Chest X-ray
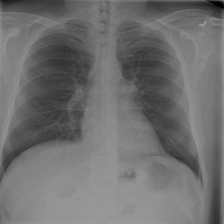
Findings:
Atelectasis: negative
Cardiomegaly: negative
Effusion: negative
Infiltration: negative
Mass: negative
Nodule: negative
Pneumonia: negative
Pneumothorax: negative
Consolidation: negative
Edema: negative
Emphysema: negative
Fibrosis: negative
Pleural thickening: negative
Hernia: negative